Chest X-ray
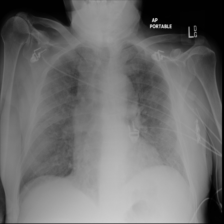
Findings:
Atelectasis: negative
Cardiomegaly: negative
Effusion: negative
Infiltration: negative
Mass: negative
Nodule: negative
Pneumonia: negative
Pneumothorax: negative
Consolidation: negative
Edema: negative
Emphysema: negative
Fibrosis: negative
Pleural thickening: negative
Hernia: negative